Question: I'm using Entity Framework 4 and I've recently changed one of the objects' primary key to contain 2 columns instead of 1 (it used to have only its id - Guid - and now it has an id and a version - int).
When I'm trying to create another object with the same id but a different version, I get the following exception:
>
I looked in the database and I do have 2 objects with the same id but with different versions, like I intended.
How can I make EF cooperate with those settings?
The entity's setting from the edmx file:
'''
<EntityType Name="Test">
<Key>
<PropertyRef Name="TestID" />
<PropertyRef Name="TestVersion" />
</Key>
<Property Type="Guid" Name="TestID" Nullable="false" />
<Property Type="Int32" Name="FolderID" Nullable="false" />
<Property Type="String" Name="Name" Nullable="false" MaxLength="Max" FixedLength="false" Unicode="false" />
<Property Type="Int32" Name="TestVersion" Nullable="false" />
<Property Type="DateTime" Name="Date" Nullable="false" />
<Property Type="String" Name="Owner" Nullable="false" MaxLength="Max" FixedLength="false" Unicode="false" />
<Property Type="Binary" Name="TestObject" Nullable="false" MaxLength="Max" FixedLength="false" />
<NavigationProperty Name="Folder" Relationship="Labster7Model.FK_Tests_Folders" FromRole="Test" ToRole="Folder" />
<Property Type="String" Name="Description" Nullable="false" MaxLength="Max" FixedLength="false" Unicode="false" />
</EntityType>
'''
I'll supply any other needed code parts.
The table definition:

The guid is set in the application.
I have 2 such objects in my DB for testing. I just saw that when looking at the context's Tests collection, it has one of them duplicated twice instead of having 2 different objects (with different versions and dates).
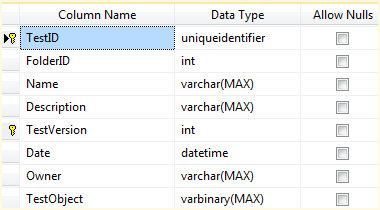
Answer: Delete all tables inside the EMDX and them re add them after updating you database this will do the drill